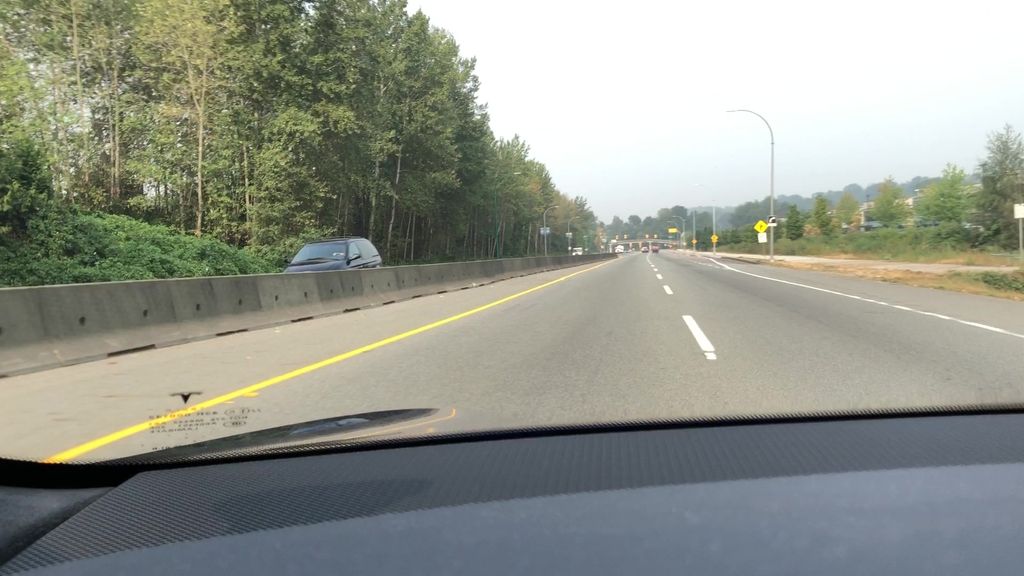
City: vancouver